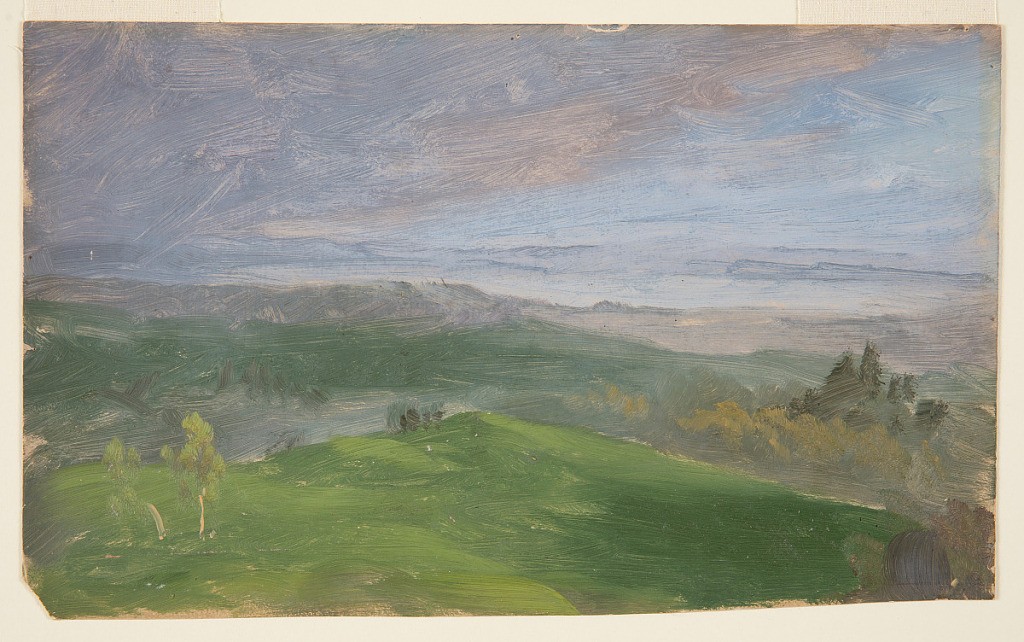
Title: Summer View, Hudson Valley, New York
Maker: Frederic Edwin Church, American, 1826–1900
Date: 1870–80
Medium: Brush and oil on paperboard
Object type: Drawing
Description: Landscape sketch showing a view of the Hudson River Valley from the artist's estate near Hudson, New  York. A lush, green, rolling landscape under a cloudy sky rendered in hues of gray and blue extends from the foreground and into the middle distance.  Foreground landscape made up of highly saturated green, and hosts two trees at left. Middle distance landscape a deeper hue of purple. Catskill Mountains visible in background.